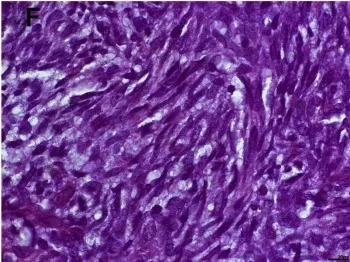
A-F. Histopathology features of the sinonasal carcinosarcoma in the incisional biopsy specimen showing proliferation of cuboid cells with nuclear and cytoplasmic pleomorphism. It was also possible to observe the appearance of the tumour from the respiratory epithelial tissue (stained with HE).
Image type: pathology (h&e)